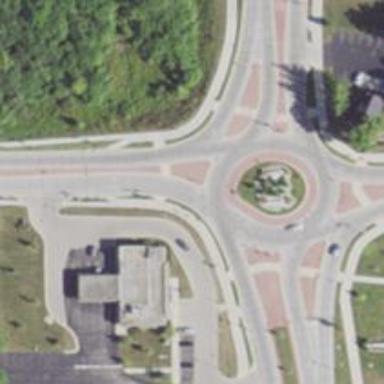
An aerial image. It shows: Path leading to traffic island.